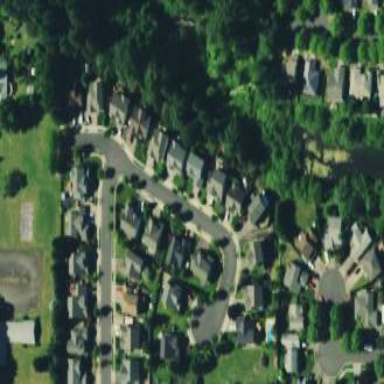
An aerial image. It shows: Residential area composed of single-family homes.